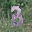
Label: 3